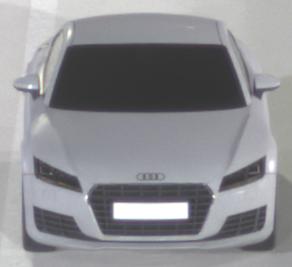
Make: Audi
Model: TT Coupé 1.8 TFSI
Detailed model: TT (8S) Coupé
Model produced from: 2015/08
Model produced until: 2018/06
Doors: 3
Color: gray
Road condition: dry road
Daytime: night
Contrast: high contrast